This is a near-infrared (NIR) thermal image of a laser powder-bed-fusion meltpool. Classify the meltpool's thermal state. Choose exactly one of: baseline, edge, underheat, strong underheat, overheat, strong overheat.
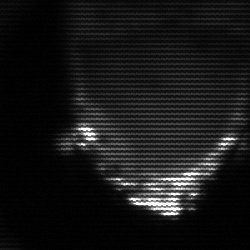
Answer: edge